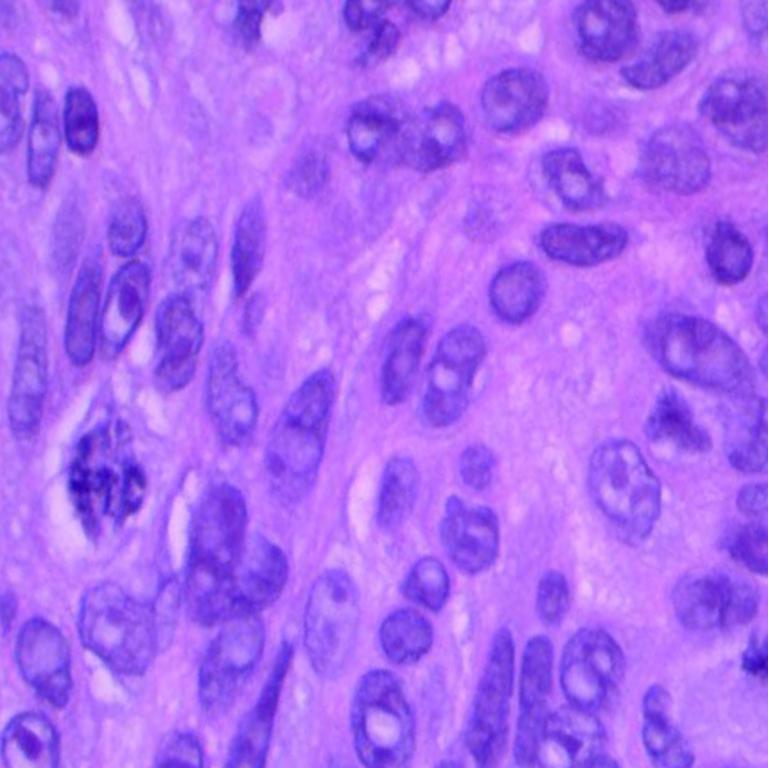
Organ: lung
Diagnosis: squamous carcinomas